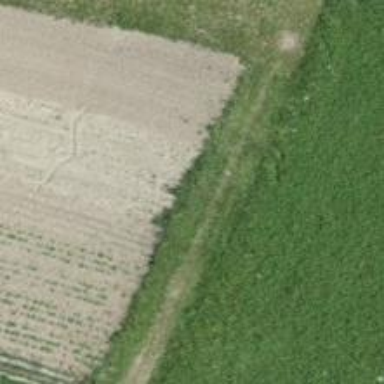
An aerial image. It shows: Ground track with tracktype of grade4.